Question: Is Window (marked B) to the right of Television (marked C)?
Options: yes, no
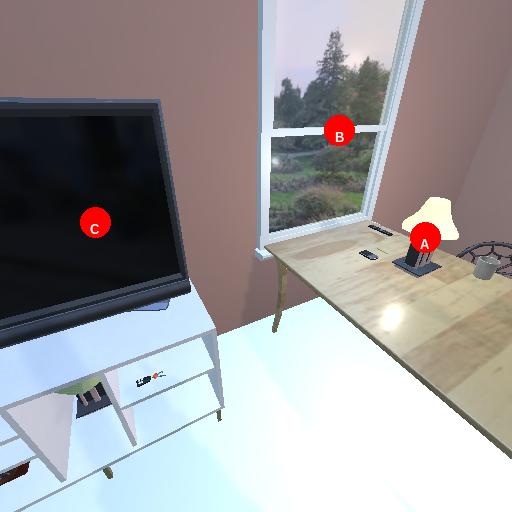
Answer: yes